Question: I am trying to show the details of the current user logged in. I have tryed a few methods to try and solve this but all it seems to return is null. My user firebase database is :

Where am i going wrong ?
'''
FirebaseAuth mAuth = FirebaseAuth.getInstance();
FirebaseAuth firebaseAuth = FirebaseAuth.getInstance();
Button mBeerButton;
Button mBeerButtonTwo;
Button mBeerButtonThree;
Button mBeerButtonFour;
Button mSignOutButton;
@Override
protected void onCreate(Bundle savedInstanceState) {
super.onCreate(savedInstanceState);
setContentView(R.layout.activity_home_screen);
String mUserID = firebaseAuth.getCurrentUser().getUid();
DatabaseReference ref= FirebaseDatabase.getInstance().getReference().child("Users");
ref.addListenerForSingleValueEvent(new ValueEventListener() {
@Override
public void onDataChange(@NonNull DataSnapshot dataSnapshot) {
String mUsername = dataSnapshot.child("mUserName").getValue().toString();
Toast.makeText(homeScreen.this,"User name is "+ mUsername,Toast.LENGTH_SHORT).show();
}
@Override
public void onCancelled(@NonNull DatabaseError databaseError) {
}
});
'''
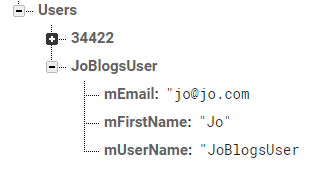
Answer: Look at your JSON structure. You are skipping one of the nodes. Change it as follows:
'''
ref.addListenerForSingleValueEvent(new ValueEventListener() {
@Override
public void onDataChange(@NonNull DataSnapshot dataSnapshot) {
String mUsername = dataSnapshot.child("JoBlogsUser").child("mUserName").getValue().toString();
Toast.makeText(homeScreen.this,"User name is "+ mUsername,Toast.LENGTH_SHORT).show();
}
@Override
public void onCancelled(@NonNull DatabaseError databaseError) {
}
});
'''